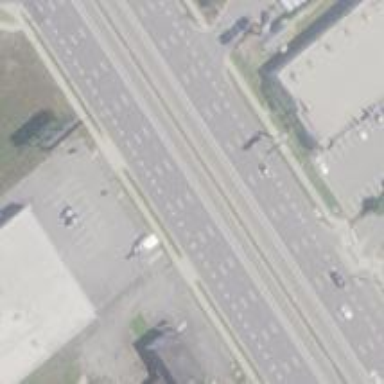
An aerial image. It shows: Expressway with asphalt surface classified as trunk highway.